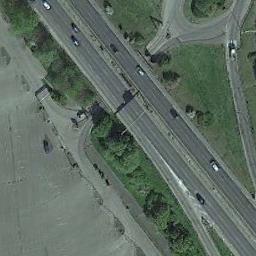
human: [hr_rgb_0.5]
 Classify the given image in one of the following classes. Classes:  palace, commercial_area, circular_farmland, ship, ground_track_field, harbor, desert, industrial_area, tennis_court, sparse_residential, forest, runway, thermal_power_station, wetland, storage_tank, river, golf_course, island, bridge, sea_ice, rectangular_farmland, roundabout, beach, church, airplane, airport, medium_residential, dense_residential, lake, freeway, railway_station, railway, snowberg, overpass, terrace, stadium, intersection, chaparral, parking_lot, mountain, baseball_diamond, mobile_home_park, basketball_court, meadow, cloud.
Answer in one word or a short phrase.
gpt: freeway